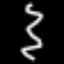
Label: squiggle